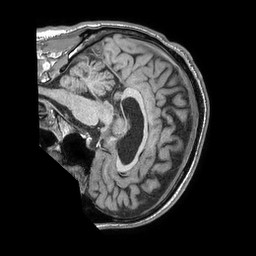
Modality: T1w
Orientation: sagittal
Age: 42
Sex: male
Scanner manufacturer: philips
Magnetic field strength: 1.5 T
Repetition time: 0.007648 s
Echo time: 0.003508 s